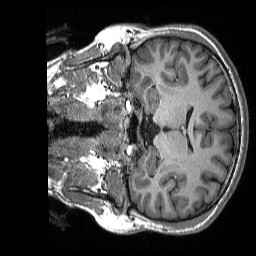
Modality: T1w
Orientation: coronal
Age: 23
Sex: male
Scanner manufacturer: siemens
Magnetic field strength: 3 T
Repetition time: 2.3 s
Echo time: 0.00298 s